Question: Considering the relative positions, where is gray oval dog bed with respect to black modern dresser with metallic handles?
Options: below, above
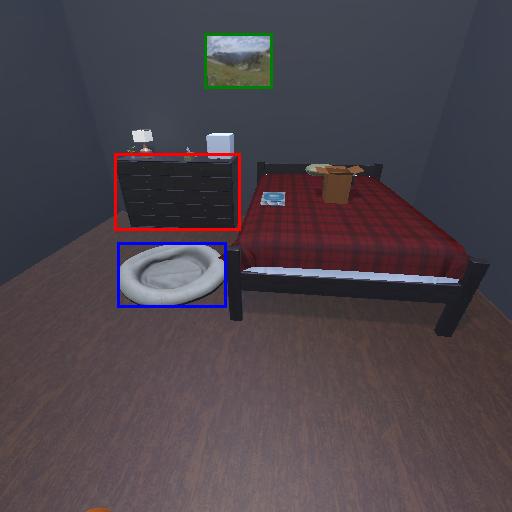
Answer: below